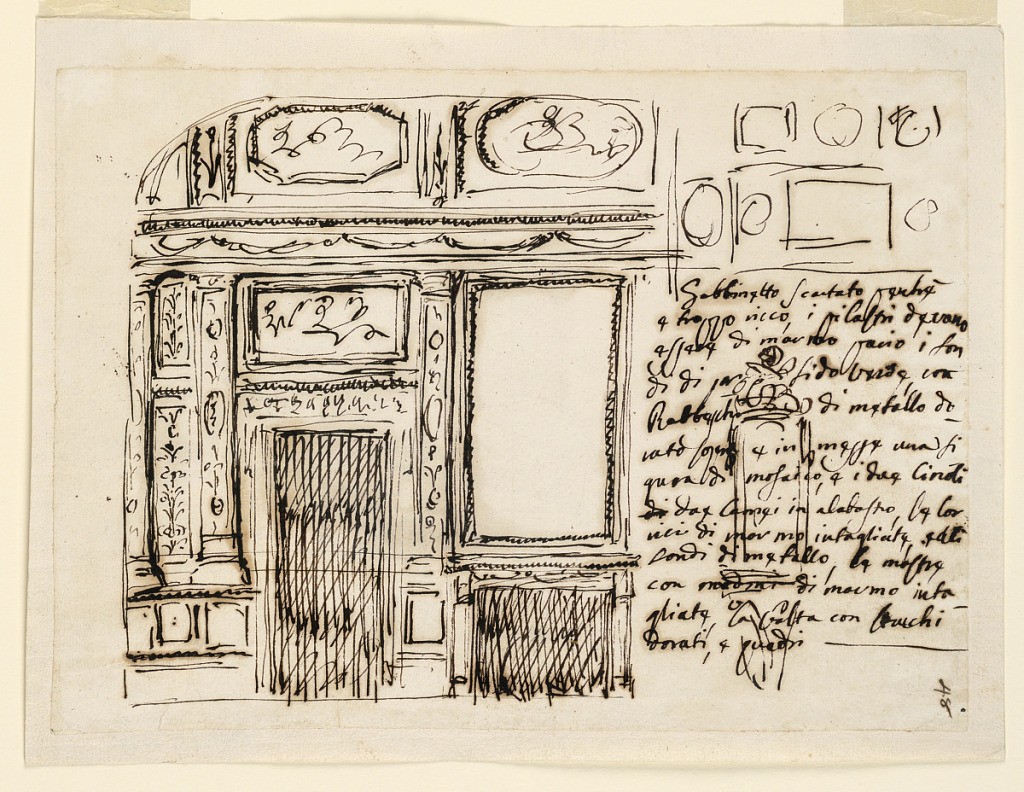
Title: Wall Elevation, Probably for the Noble Cabinet, Palazzo Altieri
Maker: Giuseppe Barberi, Italian, 1746–1809
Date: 1787–1793
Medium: Pen and brown ink on off-white laid paper, lined
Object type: Drawing
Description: Horizontal rectangle. Below inscription is written at right, below what evidently is a sketch of the decoration of the ceiling, and over a sketch of what seems to be the frame of a niche, with a figure on top. At left is the elevation. A mantelpiece with a looking glass is separated by a pilaster, the decoration of which is described in the caption, from a door, above which is a rectangular representation. On the other side of the door are two pilasters separated by two short panels, one above the other. The entablature has a frieze with festoons. Above the vaulted lower part of the ceiling with an octagonal and an oval representation.